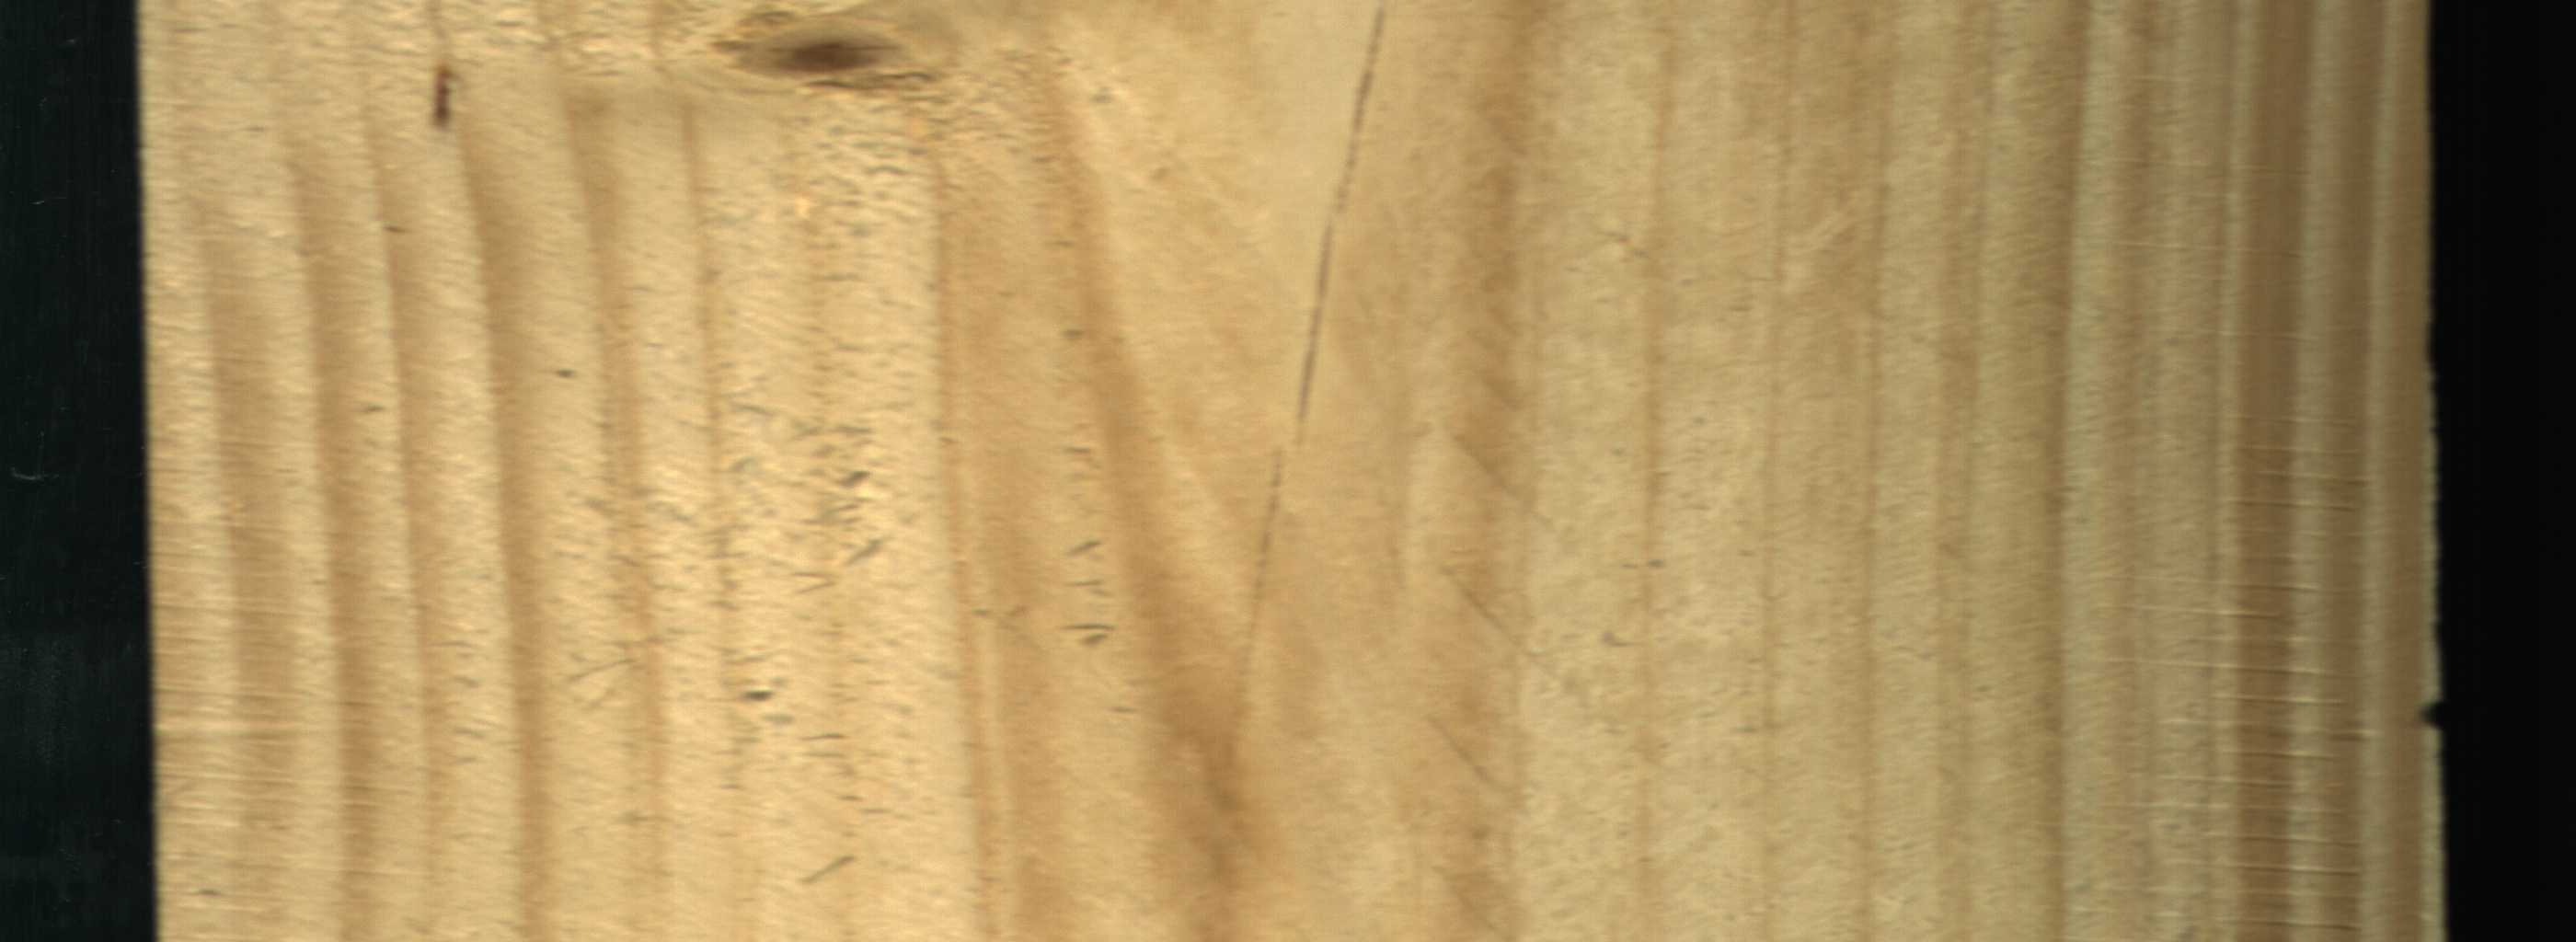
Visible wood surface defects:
Crack
Live_Knot